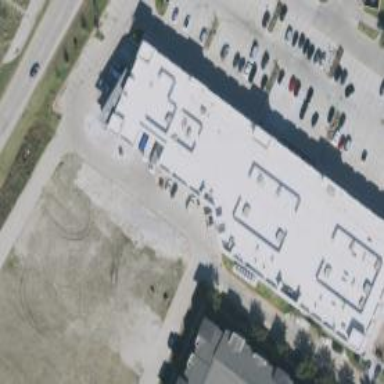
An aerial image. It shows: Commercial building.